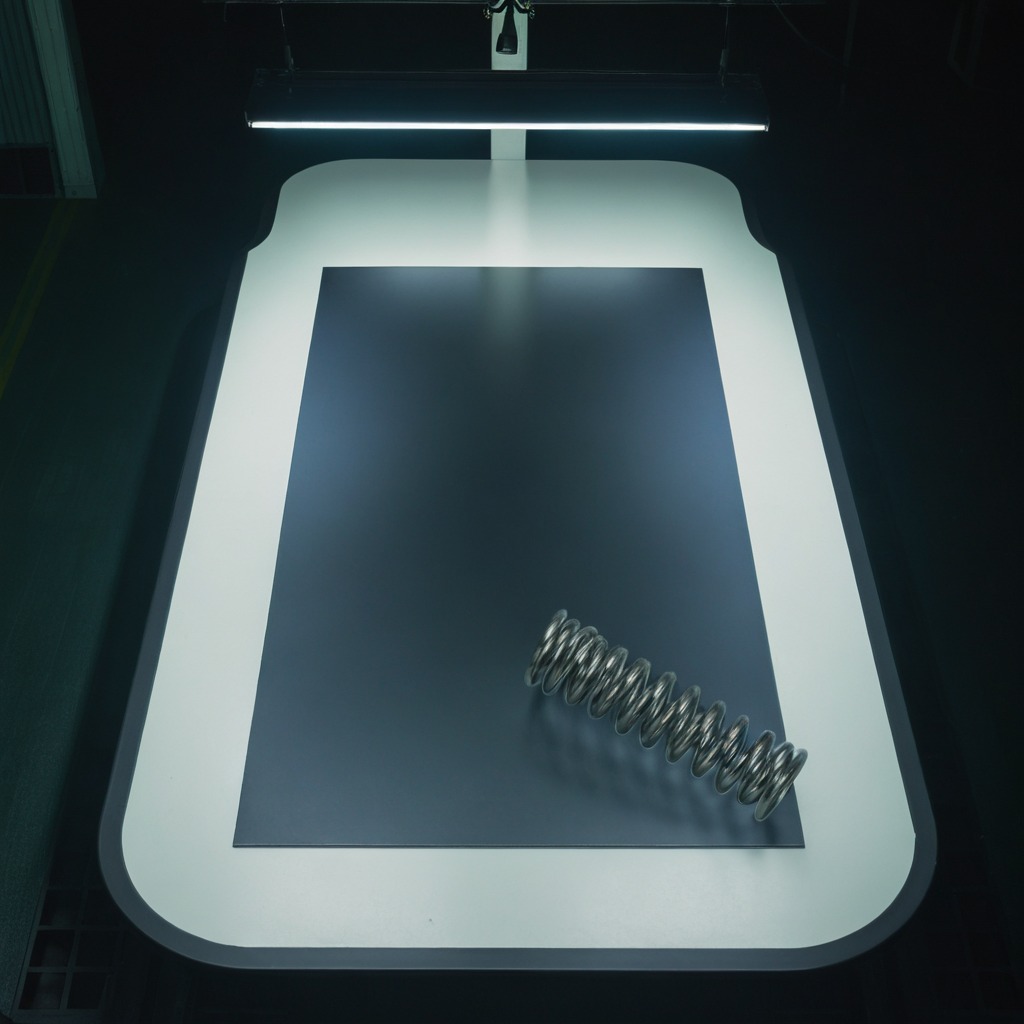
A coiled metal spring is lying on the table.